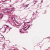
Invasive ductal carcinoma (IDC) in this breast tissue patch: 0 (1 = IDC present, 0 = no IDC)